Question: I have a table with records showing when an item is put on hold or released.
Nested holds are possible. Some records have become mixed up, new logic is needed.
To fix this I need to match the release to the hold - I have a roughly drawn example below - the id column doesn't exist but is what I need to generate.

The table I'm working from has no unique identifier I can use and nothing to match the release to the hold except the order they happen in.
I've been playing with this for a while and can't nail it down.
The problem comes when I get 2 or more hold sin a row without a release. If we have hold1, hold2 and hold3 then the releases after this should be read in the order release3, release2, release1.
Any help or suggestions would be greatly appreciated.
'''
CREATE TABLE "TBL_ACTIONS"
("ITEM_ID" CHAR(5 BYTE),
"ACTION_DATE" DATE,
"ACTION" VARCHAR2(40 BYTE)
);
Insert into TBL_ACTIONS (ITEM_ID,ACTION_DATE,ACTION) values ('ITEM1',to_date('19/11/16 01:00:28','DD/MM/YY HH24:MI:SS'),'Hold');
Insert into TBL_ACTIONS (ITEM_ID,ACTION_DATE,ACTION) values ('ITEM1',to_date('19/11/16 01:12:45','DD/MM/YY HH24:MI:SS'),'Release');
Insert into TBL_ACTIONS (ITEM_ID,ACTION_DATE,ACTION) values ('ITEM1',to_date('19/11/16 16:00:19','DD/MM/YY HH24:MI:SS'),'Hold');
Insert into TBL_ACTIONS (ITEM_ID,ACTION_DATE,ACTION) values ('ITEM1',to_date('19/11/16 16:12:40','DD/MM/YY HH24:MI:SS'),'Release');
Insert into TBL_ACTIONS (ITEM_ID,ACTION_DATE,ACTION) values ('ITEM1',to_date('20/11/16 14:52:42','DD/MM/YY HH24:MI:SS'),'Hold');
Insert into TBL_ACTIONS (ITEM_ID,ACTION_DATE,ACTION) values ('ITEM1',to_date('20/11/16 16:00:10','DD/MM/YY HH24:MI:SS'),'Release');
Insert into TBL_ACTIONS (ITEM_ID,ACTION_DATE,ACTION) values ('ITEM1',to_date('24/11/16 17:52:49','DD/MM/YY HH24:MI:SS'),'Hold');
Insert into TBL_ACTIONS (ITEM_ID,ACTION_DATE,ACTION) values ('ITEM1',to_date('24/11/16 21:12:40','DD/MM/YY HH24:MI:SS'),'Release');
Insert into TBL_ACTIONS (ITEM_ID,ACTION_DATE,ACTION) values ('ITEM1',to_date('24/11/16 23:12:48','DD/MM/YY HH24:MI:SS'),'Hold');
Insert into TBL_ACTIONS (ITEM_ID,ACTION_DATE,ACTION) values ('ITEM1',to_date('24/11/16 23:32:39','DD/MM/YY HH24:MI:SS'),'Release');
Insert into TBL_ACTIONS (ITEM_ID,ACTION_DATE,ACTION) values ('ITEM1',to_date('28/11/16 14:40:17','DD/MM/YY HH24:MI:SS'),'Hold');
Insert into TBL_ACTIONS (ITEM_ID,ACTION_DATE,ACTION) values ('ITEM1',to_date('28/11/16 14:40:18','DD/MM/YY HH24:MI:SS'),'Hold');
Insert into TBL_ACTIONS (ITEM_ID,ACTION_DATE,ACTION) values ('ITEM1',to_date('28/11/16 19:12:40','DD/MM/YY HH24:MI:SS'),'Release');
Insert into TBL_ACTIONS (ITEM_ID,ACTION_DATE,ACTION) values ('ITEM1',to_date('29/11/16 08:17:59','DD/MM/YY HH24:MI:SS'),'Release');
Insert into TBL_ACTIONS (ITEM_ID,ACTION_DATE,ACTION) values ('ITEM1',to_date('29/11/16 08:17:59','DD/MM/YY HH24:MI:SS'),'Hold');
Insert into TBL_ACTIONS (ITEM_ID,ACTION_DATE,ACTION) values ('ITEM1',to_date('29/11/16 08:18:40','DD/MM/YY HH24:MI:SS'),'Release');
Insert into TBL_ACTIONS (ITEM_ID,ACTION_DATE,ACTION) values ('ITEM1',to_date('29/11/16 08:18:40','DD/MM/YY HH24:MI:SS'),'Hold');
Insert into TBL_ACTIONS (ITEM_ID,ACTION_DATE,ACTION) values ('ITEM1',to_date('01/12/16 11:03:39','DD/MM/YY HH24:MI:SS'),'Release');
Insert into TBL_ACTIONS (ITEM_ID,ACTION_DATE,ACTION) values ('ITEM1',to_date('02/12/16 08:10:51','DD/MM/YY HH24:MI:SS'),'Hold');
Insert into TBL_ACTIONS (ITEM_ID,ACTION_DATE,ACTION) values ('ITEM1',to_date('02/12/16 11:27:06','DD/MM/YY HH24:MI:SS'),'Release');
Insert into TBL_ACTIONS (ITEM_ID,ACTION_DATE,ACTION) values ('ITEM1',to_date('02/12/16 11:27:11','DD/MM/YY HH24:MI:SS'),'Hold');
Insert into TBL_ACTIONS (ITEM_ID,ACTION_DATE,ACTION) values ('ITEM1',to_date('03/12/16 07:10:07','DD/MM/YY HH24:MI:SS'),'Release');
Insert into TBL_ACTIONS (ITEM_ID,ACTION_DATE,ACTION) values ('ITEM1',to_date('03/12/16 07:10:07','DD/MM/YY HH24:MI:SS'),'Hold');
Insert into TBL_ACTIONS (ITEM_ID,ACTION_DATE,ACTION) values ('ITEM1',to_date('16/12/16 14:37:39','DD/MM/YY HH24:MI:SS'),'Release');
Insert into TBL_ACTIONS (ITEM_ID,ACTION_DATE,ACTION) values ('ITEM1',to_date('16/12/16 14:37:40','DD/MM/YY HH24:MI:SS'),'Hold');
Insert into TBL_ACTIONS (ITEM_ID,ACTION_DATE,ACTION) values ('ITEM1',to_date('22/12/16 12:20:52','DD/MM/YY HH24:MI:SS'),'Release');
Insert into TBL_ACTIONS (ITEM_ID,ACTION_DATE,ACTION) values ('ITEM1',to_date('22/12/16 12:20:52','DD/MM/YY HH24:MI:SS'),'Hold');
Insert into TBL_ACTIONS (ITEM_ID,ACTION_DATE,ACTION) values ('ITEM1',to_date('22/12/16 12:29:39','DD/MM/YY HH24:MI:SS'),'Release');
Insert into TBL_ACTIONS (ITEM_ID,ACTION_DATE,ACTION) values ('ITEM1',to_date('22/12/16 12:29:39','DD/MM/YY HH24:MI:SS'),'Hold');
Insert into TBL_ACTIONS (ITEM_ID,ACTION_DATE,ACTION) values ('ITEM1',to_date('06/01/17 10:23:47','DD/MM/YY HH24:MI:SS'),'Release');
Insert into TBL_ACTIONS (ITEM_ID,ACTION_DATE,ACTION) values ('ITEM1',to_date('06/01/17 10:23:48','DD/MM/YY HH24:MI:SS'),'Hold');
Insert into TBL_ACTIONS (ITEM_ID,ACTION_DATE,ACTION) values ('ITEM1',to_date('06/01/17 11:52:26','DD/MM/YY HH24:MI:SS'),'Release');
Insert into TBL_ACTIONS (ITEM_ID,ACTION_DATE,ACTION) values ('ITEM1',to_date('06/01/17 11:52:26','DD/MM/YY HH24:MI:SS'),'Hold');
Insert into TBL_ACTIONS (ITEM_ID,ACTION_DATE,ACTION) values ('ITEM1',to_date('09/01/17 13:47:52','DD/MM/YY HH24:MI:SS'),'Release');
Insert into TBL_ACTIONS (ITEM_ID,ACTION_DATE,ACTION) values ('ITEM1',to_date('09/01/17 13:47:59','DD/MM/YY HH24:MI:SS'),'Hold');
Insert into TBL_ACTIONS (ITEM_ID,ACTION_DATE,ACTION) values ('ITEM1',to_date('25/01/17 09:42:35','DD/MM/YY HH24:MI:SS'),'Release');
Insert into TBL_ACTIONS (ITEM_ID,ACTION_DATE,ACTION) values ('ITEM1',to_date('25/01/17 09:42:35','DD/MM/YY HH24:MI:SS'),'Hold');
Insert into TBL_ACTIONS (ITEM_ID,ACTION_DATE,ACTION) values ('ITEM1',to_date('31/01/17 12:11:24','DD/MM/YY HH24:MI:SS'),'Release');
Insert into TBL_ACTIONS (ITEM_ID,ACTION_DATE,ACTION) values ('ITEM1',to_date('31/01/17 12:11:31','DD/MM/YY HH24:MI:SS'),'Hold');
Insert into TBL_ACTIONS (ITEM_ID,ACTION_DATE,ACTION) values ('ITEM1',to_date('31/01/17 12:12:20','DD/MM/YY HH24:MI:SS'),'Release');
Insert into TBL_ACTIONS (ITEM_ID,ACTION_DATE,ACTION) values ('ITEM1',to_date('31/01/17 12:12:28','DD/MM/YY HH24:MI:SS'),'Hold');
Insert into TBL_ACTIONS (ITEM_ID,ACTION_DATE,ACTION) values ('ITEM1',to_date('02/02/17 09:01:48','DD/MM/YY HH24:MI:SS'),'Release');
Insert into TBL_ACTIONS (ITEM_ID,ACTION_DATE,ACTION) values ('ITEM1',to_date('02/02/17 09:01:48','DD/MM/YY HH24:MI:SS'),'Hold');
Insert into TBL_ACTIONS (ITEM_ID,ACTION_DATE,ACTION) values ('ITEM1',to_date('02/02/17 09:02:58','DD/MM/YY HH24:MI:SS'),'Release');
Insert into TBL_ACTIONS (ITEM_ID,ACTION_DATE,ACTION) values ('ITEM1',to_date('02/02/17 09:02:58','DD/MM/YY HH24:MI:SS'),'Hold');
Insert into TBL_ACTIONS (ITEM_ID,ACTION_DATE,ACTION) values ('ITEM1',to_date('06/02/17 16:57:47','DD/MM/YY HH24:MI:SS'),'Release');
Insert into TBL_ACTIONS (ITEM_ID,ACTION_DATE,ACTION) values ('ITEM1',to_date('06/02/17 16:57:47','DD/MM/YY HH24:MI:SS'),'Hold');
Insert into TBL_ACTIONS (ITEM_ID,ACTION_DATE,ACTION) values ('ITEM1',to_date('07/02/17 16:56:39','DD/MM/YY HH24:MI:SS'),'Release');
Insert into TBL_ACTIONS (ITEM_ID,ACTION_DATE,ACTION) values ('ITEM1',to_date('07/02/17 16:56:47','DD/MM/YY HH24:MI:SS'),'Hold');
Insert into TBL_ACTIONS (ITEM_ID,ACTION_DATE,ACTION) values ('ITEM1',to_date('07/02/17 16:57:12','DD/MM/YY HH24:MI:SS'),'Release');
Insert into TBL_ACTIONS (ITEM_ID,ACTION_DATE,ACTION) values ('ITEM1',to_date('07/02/17 16:57:21','DD/MM/YY HH24:MI:SS'),'Hold');
Insert into TBL_ACTIONS (ITEM_ID,ACTION_DATE,ACTION) values ('ITEM1',to_date('08/02/17 16:41:54','DD/MM/YY HH24:MI:SS'),'Release');
Insert into TBL_ACTIONS (ITEM_ID,ACTION_DATE,ACTION) values ('ITEM1',to_date('08/02/17 16:41:54','DD/MM/YY HH24:MI:SS'),'Hold');
Insert into TBL_ACTIONS (ITEM_ID,ACTION_DATE,ACTION) values ('ITEM1',to_date('08/02/17 17:21:53','DD/MM/YY HH24:MI:SS'),'Release');
Insert into TBL_ACTIONS (ITEM_ID,ACTION_DATE,ACTION) values ('ITEM1',to_date('08/02/17 17:22:04','DD/MM/YY HH24:MI:SS'),'Hold');
Insert into TBL_ACTIONS (ITEM_ID,ACTION_DATE,ACTION) values ('ITEM1',to_date('09/02/17 16:38:35','DD/MM/YY HH24:MI:SS'),'Release');
Insert into TBL_ACTIONS (ITEM_ID,ACTION_DATE,ACTION) values ('ITEM1',to_date('09/02/17 16:38:43','DD/MM/YY HH24:MI:SS'),'Hold');
Insert into TBL_ACTIONS (ITEM_ID,ACTION_DATE,ACTION) values ('ITEM1',to_date('10/02/17 07:40:05','DD/MM/YY HH24:MI:SS'),'Release');
Insert into TBL_ACTIONS (ITEM_ID,ACTION_DATE,ACTION) values ('ITEM1',to_date('10/02/17 07:40:13','DD/MM/YY HH24:MI:SS'),'Hold');
Insert into TBL_ACTIONS (ITEM_ID,ACTION_DATE,ACTION) values ('ITEM1',to_date('10/02/17 23:31:52','DD/MM/YY HH24:MI:SS'),'Release');
Insert into TBL_ACTIONS (ITEM_ID,ACTION_DATE,ACTION) values ('ITEM1',to_date('10/02/17 23:31:52','DD/MM/YY HH24:MI:SS'),'Hold');
Insert into TBL_ACTIONS (ITEM_ID,ACTION_DATE,ACTION) values ('ITEM1',to_date('11/02/17 09:16:22','DD/MM/YY HH24:MI:SS'),'Release');
Insert into TBL_ACTIONS (ITEM_ID,ACTION_DATE,ACTION) values ('ITEM1',to_date('11/02/17 09:16:23','DD/MM/YY HH24:MI:SS'),'Hold');
Insert into TBL_ACTIONS (ITEM_ID,ACTION_DATE,ACTION) values ('ITEM1',to_date('17/02/17 16:48:13','DD/MM/YY HH24:MI:SS'),'Release');
Insert into TBL_ACTIONS (ITEM_ID,ACTION_DATE,ACTION) values ('ITEM1',to_date('17/02/17 16:48:13','DD/MM/YY HH24:MI:SS'),'Hold');
Insert into TBL_ACTIONS (ITEM_ID,ACTION_DATE,ACTION) values ('ITEM1',to_date('17/02/17 16:49:16','DD/MM/YY HH24:MI:SS'),'Release');
Insert into TBL_ACTIONS (ITEM_ID,ACTION_DATE,ACTION) values ('ITEM1',to_date('17/02/17 16:49:17','DD/MM/YY HH24:MI:SS'),'Hold');
Insert into TBL_ACTIONS (ITEM_ID,ACTION_DATE,ACTION) values ('ITEM1',to_date('21/02/17 15:42:40','DD/MM/YY HH24:MI:SS'),'Hold');
Insert into TBL_ACTIONS (ITEM_ID,ACTION_DATE,ACTION) values ('ITEM1',to_date('21/02/17 17:25:08','DD/MM/YY HH24:MI:SS'),'Release');
Insert into TBL_ACTIONS (ITEM_ID,ACTION_DATE,ACTION) values ('ITEM1',to_date('21/02/17 17:25:09','DD/MM/YY HH24:MI:SS'),'Release');
Insert into TBL_ACTIONS (ITEM_ID,ACTION_DATE,ACTION) values ('ITEM1',to_date('21/02/17 17:25:18','DD/MM/YY HH24:MI:SS'),'Hold');
Insert into TBL_ACTIONS (ITEM_ID,ACTION_DATE,ACTION) values ('ITEM1',to_date('21/02/17 17:25:18','DD/MM/YY HH24:MI:SS'),'Hold');
Insert into TBL_ACTIONS (ITEM_ID,ACTION_DATE,ACTION) values ('ITEM1',to_date('27/02/17 16:51:39','DD/MM/YY HH24:MI:SS'),'Release');
Insert into TBL_ACTIONS (ITEM_ID,ACTION_DATE,ACTION) values ('ITEM1',to_date('27/02/17 16:51:39','DD/MM/YY HH24:MI:SS'),'Release');
Insert into TBL_ACTIONS (ITEM_ID,ACTION_DATE,ACTION) values ('ITEM1',to_date('27/02/17 16:51:46','DD/MM/YY HH24:MI:SS'),'Hold');
Insert into TBL_ACTIONS (ITEM_ID,ACTION_DATE,ACTION) values ('ITEM1',to_date('27/02/17 16:51:46','DD/MM/YY HH24:MI:SS'),'Hold');
Insert into TBL_ACTIONS (ITEM_ID,ACTION_DATE,ACTION) values ('ITEM1',to_date('28/02/17 14:06:59','DD/MM/YY HH24:MI:SS'),'Release');
Insert into TBL_ACTIONS (ITEM_ID,ACTION_DATE,ACTION) values ('ITEM1',to_date('28/02/17 14:06:59','DD/MM/YY HH24:MI:SS'),'Release');
Insert into TBL_ACTIONS (ITEM_ID,ACTION_DATE,ACTION) values ('ITEM1',to_date('28/02/17 14:07:10','DD/MM/YY HH24:MI:SS'),'Hold');
Insert into TBL_ACTIONS (ITEM_ID,ACTION_DATE,ACTION) values ('ITEM1',to_date('28/02/17 14:07:10','DD/MM/YY HH24:MI:SS'),'Hold');
Insert into TBL_ACTIONS (ITEM_ID,ACTION_DATE,ACTION) values ('ITEM1',to_date('03/03/17 10:04:08','DD/MM/YY HH24:MI:SS'),'Release');
Insert into TBL_ACTIONS (ITEM_ID,ACTION_DATE,ACTION) values ('ITEM1',to_date('03/03/17 10:04:08','DD/MM/YY HH24:MI:SS'),'Release');
Insert into TBL_ACTIONS (ITEM_ID,ACTION_DATE,ACTION) values ('ITEM1',to_date('03/03/17 10:04:09','DD/MM/YY HH24:MI:SS'),'Hold');
Insert into TBL_ACTIONS (ITEM_ID,ACTION_DATE,ACTION) values ('ITEM1',to_date('03/03/17 10:04:09','DD/MM/YY HH24:MI:SS'),'Hold');
Insert into TBL_ACTIONS (ITEM_ID,ACTION_DATE,ACTION) values ('ITEM1',to_date('03/03/17 10:23:27','DD/MM/YY HH24:MI:SS'),'Release');
Insert into TBL_ACTIONS (ITEM_ID,ACTION_DATE,ACTION) values ('ITEM1',to_date('03/03/17 10:23:27','DD/MM/YY HH24:MI:SS'),'Release');
Insert into TBL_ACTIONS (ITEM_ID,ACTION_DATE,ACTION) values ('ITEM1',to_date('03/03/17 10:23:27','DD/MM/YY HH24:MI:SS'),'Hold');
Insert into TBL_ACTIONS (ITEM_ID,ACTION_DATE,ACTION) values ('ITEM1',to_date('03/03/17 10:23:27','DD/MM/YY HH24:MI:SS'),'Hold');
Insert into TBL_ACTIONS (ITEM_ID,ACTION_DATE,ACTION) values ('ITEM1',to_date('03/03/17 10:55:55','DD/MM/YY HH24:MI:SS'),'Release');
Insert into TBL_ACTIONS (ITEM_ID,ACTION_DATE,ACTION) values ('ITEM1',to_date('03/03/17 10:55:55','DD/MM/YY HH24:MI:SS'),'Release');
Insert into TBL_ACTIONS (ITEM_ID,ACTION_DATE,ACTION) values ('ITEM1',to_date('03/03/17 10:55:55','DD/MM/YY HH24:MI:SS'),'Hold');
Insert into TBL_ACTIONS (ITEM_ID,ACTION_DATE,ACTION) values ('ITEM1',to_date('03/03/17 10:55:55','DD/MM/YY HH24:MI:SS'),'Hold');
Insert into TBL_ACTIONS (ITEM_ID,ACTION_DATE,ACTION) values ('ITEM1',to_date('06/03/17 13:23:25','DD/MM/YY HH24:MI:SS'),'Release');
Insert into TBL_ACTIONS (ITEM_ID,ACTION_DATE,ACTION) values ('ITEM1',to_date('06/03/17 13:23:25','DD/MM/YY HH24:MI:SS'),'Release');
Insert into TBL_ACTIONS (ITEM_ID,ACTION_DATE,ACTION) values ('ITEM1',to_date('06/03/17 13:23:26','DD/MM/YY HH24:MI:SS'),'Hold');
Insert into TBL_ACTIONS (ITEM_ID,ACTION_DATE,ACTION) values ('ITEM1',to_date('06/03/17 13:23:26','DD/MM/YY HH24:MI:SS'),'Hold');
Insert into TBL_ACTIONS (ITEM_ID,ACTION_DATE,ACTION) values ('ITEM1',to_date('06/03/17 15:07:20','DD/MM/YY HH24:MI:SS'),'Release');
Insert into TBL_ACTIONS (ITEM_ID,ACTION_DATE,ACTION) values ('ITEM1',to_date('06/03/17 15:10:09','DD/MM/YY HH24:MI:SS'),'Release');
Insert into TBL_ACTIONS (ITEM_ID,ACTION_DATE,ACTION) values ('ITEM1',to_date('08/03/17 15:35:45','DD/MM/YY HH24:MI:SS'),'Hold');
Insert into TBL_ACTIONS (ITEM_ID,ACTION_DATE,ACTION) values ('ITEM1',to_date('10/03/17 12:17:36','DD/MM/YY HH24:MI:SS'),'Release');
Insert into TBL_ACTIONS (ITEM_ID,ACTION_DATE,ACTION) values ('ITEM1',to_date('10/03/17 12:17:37','DD/MM/YY HH24:MI:SS'),'Hold');
Insert into TBL_ACTIONS (ITEM_ID,ACTION_DATE,ACTION) values ('ITEM1',to_date('10/03/17 13:22:47','DD/MM/YY HH24:MI:SS'),'Release');
Insert into TBL_ACTIONS (ITEM_ID,ACTION_DATE,ACTION) values ('ITEM1',to_date('10/03/17 13:22:55','DD/MM/YY HH24:MI:SS'),'Hold');
Insert into TBL_ACTIONS (ITEM_ID,ACTION_DATE,ACTION) values ('ITEM1',to_date('10/03/17 13:23:20','DD/MM/YY HH24:MI:SS'),'Release');
Insert into TBL_ACTIONS (ITEM_ID,ACTION_DATE,ACTION) values ('ITEM1',to_date('10/03/17 13:23:27','DD/MM/YY HH24:MI:SS'),'Hold');
Insert into TBL_ACTIONS (ITEM_ID,ACTION_DATE,ACTION) values ('ITEM1',to_date('18/03/17 07:12:27','DD/MM/YY HH24:MI:SS'),'Release');
Insert into TBL_ACTIONS (ITEM_ID,ACTION_DATE,ACTION) values ('ITEM1',to_date('18/03/17 07:12:28','DD/MM/YY HH24:MI:SS'),'Hold');
Insert into TBL_ACTIONS (ITEM_ID,ACTION_DATE,ACTION) values ('ITEM1',to_date('30/03/17 16:17:54','DD/MM/YY HH24:MI:SS'),'Release');
Insert into TBL_ACTIONS (ITEM_ID,ACTION_DATE,ACTION) values ('ITEM1',to_date('30/03/17 17:52:44','DD/MM/YY HH24:MI:SS'),'Hold');
Insert into TBL_ACTIONS (ITEM_ID,ACTION_DATE,ACTION) values ('ITEM1',to_date('30/03/17 18:12:49','DD/MM/YY HH24:MI:SS'),'Release');
Insert into TBL_ACTIONS (ITEM_ID,ACTION_DATE,ACTION) values ('ITEM1',to_date('30/03/17 23:32:45','DD/MM/YY HH24:MI:SS'),'Hold');
Insert into TBL_ACTIONS (ITEM_ID,ACTION_DATE,ACTION) values ('ITEM1',to_date('01/04/17 20:32:34','DD/MM/YY HH24:MI:SS'),'Release');
Insert into TBL_ACTIONS (ITEM_ID,ACTION_DATE,ACTION) values ('ITEM1',to_date('02/04/17 19:53:43','DD/MM/YY HH24:MI:SS'),'Hold');
Insert into TBL_ACTIONS (ITEM_ID,ACTION_DATE,ACTION) values ('ITEM1',to_date('02/04/17 20:52:44','DD/MM/YY HH24:MI:SS'),'Release');
Insert into TBL_ACTIONS (ITEM_ID,ACTION_DATE,ACTION) values ('ITEM1',to_date('04/04/17 21:39:18','DD/MM/YY HH24:MI:SS'),'Hold');
Insert into TBL_ACTIONS (ITEM_ID,ACTION_DATE,ACTION) values ('ITEM1',to_date('04/04/17 21:45:23','DD/MM/YY HH24:MI:SS'),'Release');
Insert into TBL_ACTIONS (ITEM_ID,ACTION_DATE,ACTION) values ('ITEM1',to_date('05/04/17 20:54:49','DD/MM/YY HH24:MI:SS'),'Hold');
Insert into TBL_ACTIONS (ITEM_ID,ACTION_DATE,ACTION) values ('ITEM1',to_date('05/04/17 21:00:19','DD/MM/YY HH24:MI:SS'),'Release');
Insert into TBL_ACTIONS (ITEM_ID,ACTION_DATE,ACTION) values ('ITEM1',to_date('10/04/17 17:35:13','DD/MM/YY HH24:MI:SS'),'Hold');
Insert into TBL_ACTIONS (ITEM_ID,ACTION_DATE,ACTION) values ('ITEM1',to_date('17/04/17 11:29:33','DD/MM/YY HH24:MI:SS'),'Release');
Insert into TBL_ACTIONS (ITEM_ID,ACTION_DATE,ACTION) values ('ITEM1',to_date('17/04/17 21:32:44','DD/MM/YY HH24:MI:SS'),'Hold');
Insert into TBL_ACTIONS (ITEM_ID,ACTION_DATE,ACTION) values ('ITEM1',to_date('18/04/17 00:40:12','DD/MM/YY HH24:MI:SS'),'Release');
Insert into TBL_ACTIONS (ITEM_ID,ACTION_DATE,ACTION) values ('ITEM1',to_date('23/04/17 09:20:35','DD/MM/YY HH24:MI:SS'),'Hold');
Insert into TBL_ACTIONS (ITEM_ID,ACTION_DATE,ACTION) values ('ITEM1',to_date('23/04/17 10:52:41','DD/MM/YY HH24:MI:SS'),'Release');
Insert into TBL_ACTIONS (ITEM_ID,ACTION_DATE,ACTION) values ('ITEM1',to_date('25/04/17 20:40:50','DD/MM/YY HH24:MI:SS'),'Hold');
Insert into TBL_ACTIONS (ITEM_ID,ACTION_DATE,ACTION) values ('ITEM1',to_date('25/04/17 20:52:47','DD/MM/YY HH24:MI:SS'),'Release');
Insert into TBL_ACTIONS (ITEM_ID,ACTION_DATE,ACTION) values ('ITEM1',to_date('28/04/17 01:13:17','DD/MM/YY HH24:MI:SS'),'Hold');
Insert into TBL_ACTIONS (ITEM_ID,ACTION_DATE,ACTION) values ('ITEM1',to_date('28/04/17 04:32:35','DD/MM/YY HH24:MI:SS'),'Release');
Insert into TBL_ACTIONS (ITEM_ID,ACTION_DATE,ACTION) values ('ITEM1',to_date('30/04/17 16:12:47','DD/MM/YY HH24:MI:SS'),'Hold');
Insert into TBL_ACTIONS (ITEM_ID,ACTION_DATE,ACTION) values ('ITEM1',to_date('30/04/17 16:20:08','DD/MM/YY HH24:MI:SS'),'Release');
Insert into TBL_ACTIONS (ITEM_ID,ACTION_DATE,ACTION) values ('ITEM1',to_date('30/04/17 16:40:32','DD/MM/YY HH24:MI:SS'),'Hold');
Insert into TBL_ACTIONS (ITEM_ID,ACTION_DATE,ACTION) values ('ITEM1',to_date('30/04/17 18:20:19','DD/MM/YY HH24:MI:SS'),'Release');
Insert into TBL_ACTIONS (ITEM_ID,ACTION_DATE,ACTION) values ('ITEM1',to_date('01/05/17 03:12:06','DD/MM/YY HH24:MI:SS'),'Hold');
Insert into TBL_ACTIONS (ITEM_ID,ACTION_DATE,ACTION) values ('ITEM1',to_date('17/05/17 16:58:17','DD/MM/YY HH24:MI:SS'),'Release');
Insert into TBL_ACTIONS (ITEM_ID,ACTION_DATE,ACTION) values ('ITEM1',to_date('17/05/17 16:58:17','DD/MM/YY HH24:MI:SS'),'Hold');
Insert into TBL_ACTIONS (ITEM_ID,ACTION_DATE,ACTION) values ('ITEM1',to_date('19/05/17 15:10:28','DD/MM/YY HH24:MI:SS'),'Release');
Insert into TBL_ACTIONS (ITEM_ID,ACTION_DATE,ACTION) values ('ITEM1',to_date('19/05/17 15:10:28','DD/MM/YY HH24:MI:SS'),'Hold');
Insert into TBL_ACTIONS (ITEM_ID,ACTION_DATE,ACTION) values ('ITEM1',to_date('28/05/17 21:14:06','DD/MM/YY HH24:MI:SS'),'Release');
Insert into TBL_ACTIONS (ITEM_ID,ACTION_DATE,ACTION) values ('ITEM1',to_date('30/05/17 15:41:58','DD/MM/YY HH24:MI:SS'),'Hold');
Insert into TBL_ACTIONS (ITEM_ID,ACTION_DATE,ACTION) values ('ITEM1',to_date('31/05/17 10:05:00','DD/MM/YY HH24:MI:SS'),'Release');
Insert into TBL_ACTIONS (ITEM_ID,ACTION_DATE,ACTION) values ('ITEM1',to_date('31/05/17 10:05:11','DD/MM/YY HH24:MI:SS'),'Hold');
Insert into TBL_ACTIONS (ITEM_ID,ACTION_DATE,ACTION) values ('ITEM1',to_date('31/05/17 10:05:17','DD/MM/YY HH24:MI:SS'),'Release');
Insert into TBL_ACTIONS (ITEM_ID,ACTION_DATE,ACTION) values ('ITEM1',to_date('31/05/17 10:05:27','DD/MM/YY HH24:MI:SS'),'Hold');
Insert into TBL_ACTIONS (ITEM_ID,ACTION_DATE,ACTION) values ('ITEM1',to_date('02/06/17 00:30:22','DD/MM/YY HH24:MI:SS'),'Release');
Insert into TBL_ACTIONS (ITEM_ID,ACTION_DATE,ACTION) values ('ITEM1',to_date('04/06/17 06:43:33','DD/MM/YY HH24:MI:SS'),'Hold');
'''
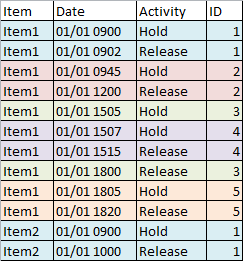
Answer: As per comments, I've assumed you have an ID column which can be used for ordering. I imagine there may be more efficient ways to do the following (I'd search for Last-In, First-Out or LIFO), but I wanted to see what I could come up with under my own steam:
'''
With PushPop as (
select
nh1.Id,
nh1.Activity,
sum(case when nh2.Activity = 'Release' then -1 else 1 end) as PushPop
from
NestedHolds nh1
LEFT JOIN NestedHolds nh2 ON
nh1.Id >= nh2.Id
group by
nh1.Id,
nh1.Activity
order by
nh1.id
)
SELECT
nh.*,
NewIDs.NewID
from
NestedHolds nh
JOIN
(
SELECT
a.Id HoldId,
min(b.Id) as ReleaseId,
row_number() over (order by a.Id) NewID
FROM
PushPop a
JOIN PushPop b ON
a.Id < b.Id
AND a.PushPop = b.PushPop + 1
WHERE
a.Activity = 'Hold'
AND b.Activity = 'Release'
GROUP BY
a.Id
order by
a.Id
) NewIDs on nh.Id in (NewIDs.HoldID, NewIDs.ReleaseID)
order by nh.id
;
'''